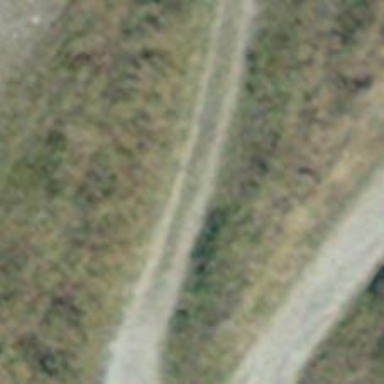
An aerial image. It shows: Downhill piste that is groomed in classic style.